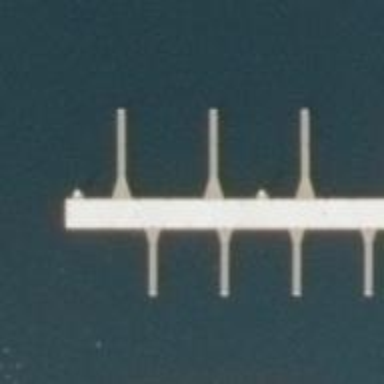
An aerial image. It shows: Man-made pier.